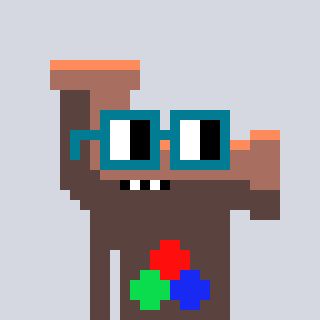
a pixel art character with square dark green glasses, a pipe-shaped head and a darkbrown-colored body on a cool background